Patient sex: M
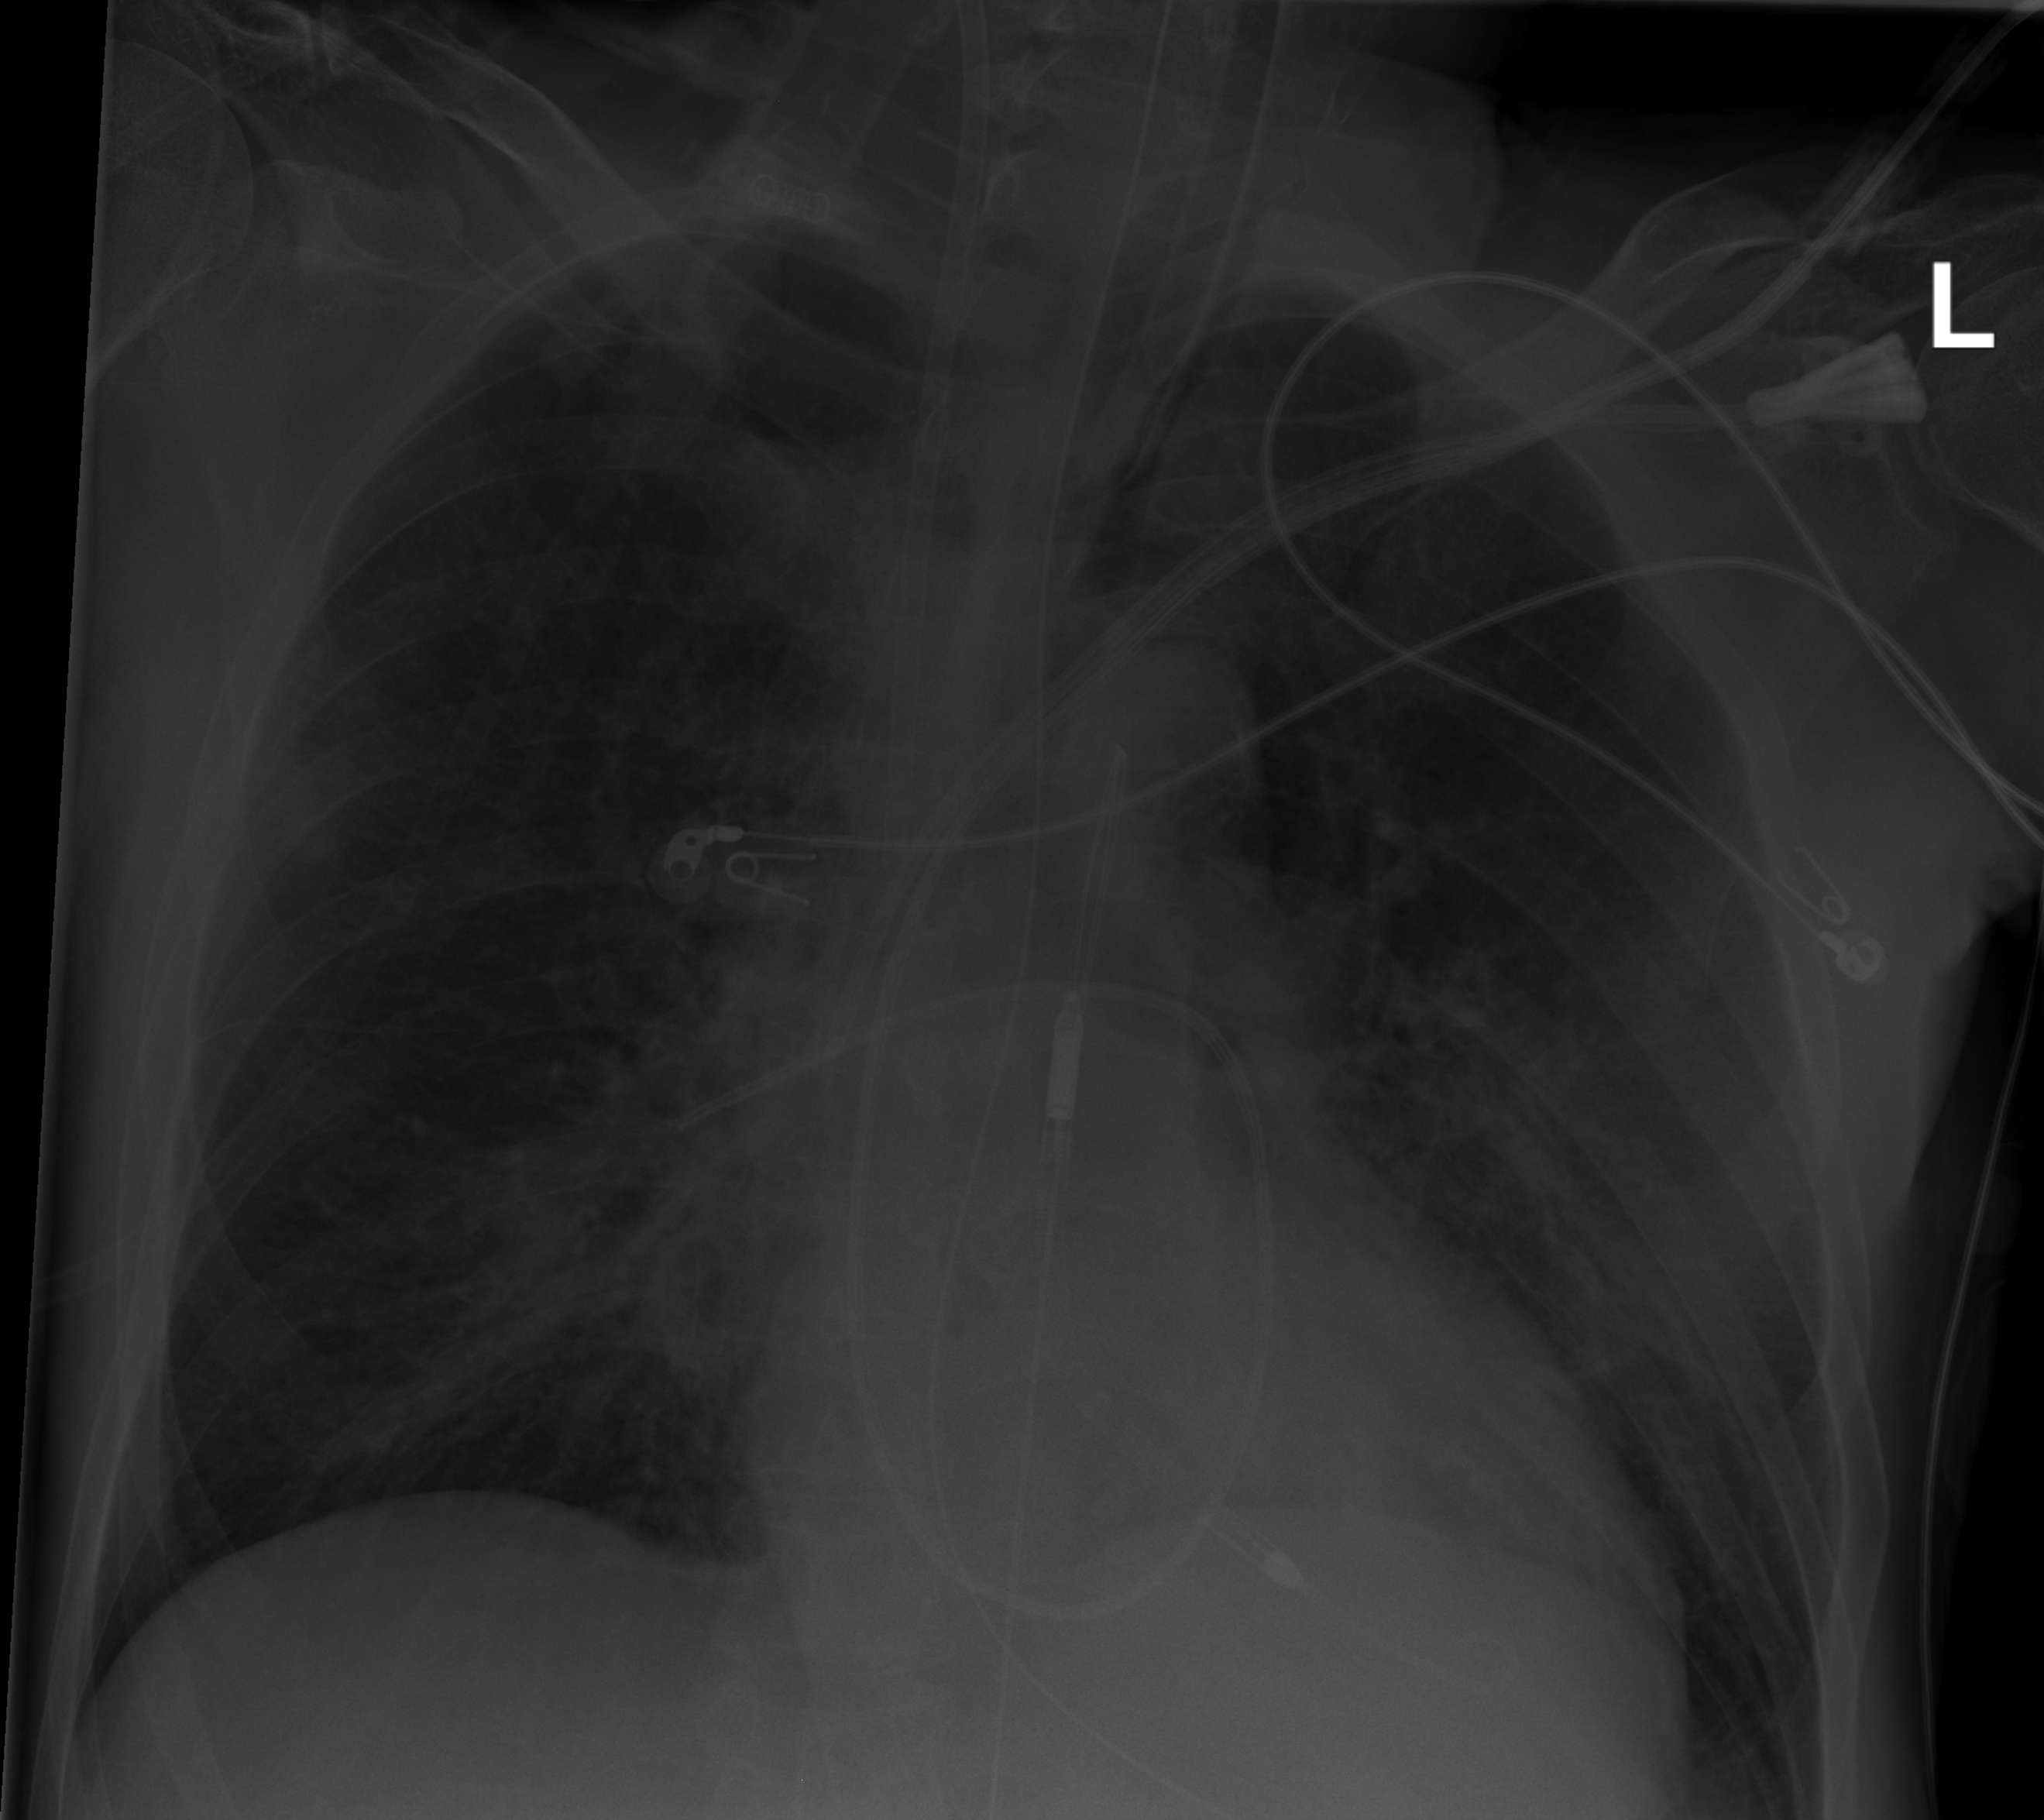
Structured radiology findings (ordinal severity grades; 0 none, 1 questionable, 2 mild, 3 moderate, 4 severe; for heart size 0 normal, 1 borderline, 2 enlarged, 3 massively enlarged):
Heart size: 1
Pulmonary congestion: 0
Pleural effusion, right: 0
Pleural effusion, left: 0
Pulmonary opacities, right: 2
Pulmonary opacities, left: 2
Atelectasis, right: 0
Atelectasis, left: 0